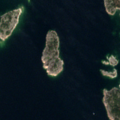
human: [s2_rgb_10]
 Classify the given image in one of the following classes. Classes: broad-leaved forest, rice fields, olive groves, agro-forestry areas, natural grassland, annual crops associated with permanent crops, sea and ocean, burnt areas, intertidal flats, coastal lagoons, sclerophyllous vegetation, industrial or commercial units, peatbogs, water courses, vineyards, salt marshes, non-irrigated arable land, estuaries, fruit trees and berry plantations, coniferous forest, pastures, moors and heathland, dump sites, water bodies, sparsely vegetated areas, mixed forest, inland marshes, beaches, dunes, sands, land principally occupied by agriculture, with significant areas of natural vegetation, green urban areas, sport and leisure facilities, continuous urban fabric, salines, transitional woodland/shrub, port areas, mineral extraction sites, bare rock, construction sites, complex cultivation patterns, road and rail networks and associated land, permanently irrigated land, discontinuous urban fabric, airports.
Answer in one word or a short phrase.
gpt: coniferous forest, mixed forest, sea and ocean